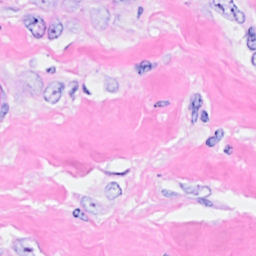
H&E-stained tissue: Breast